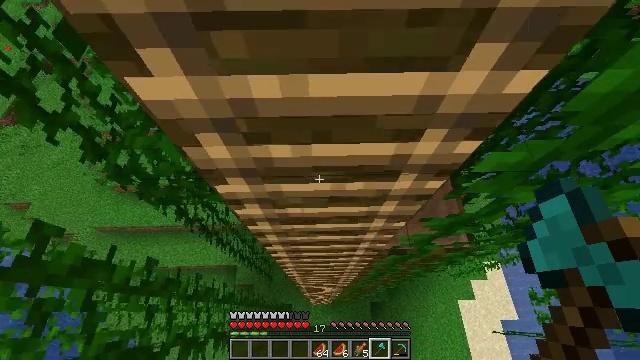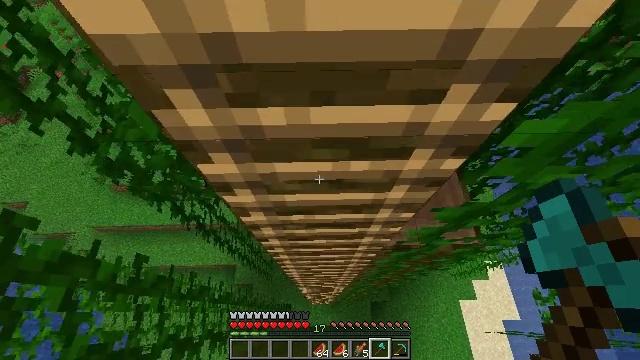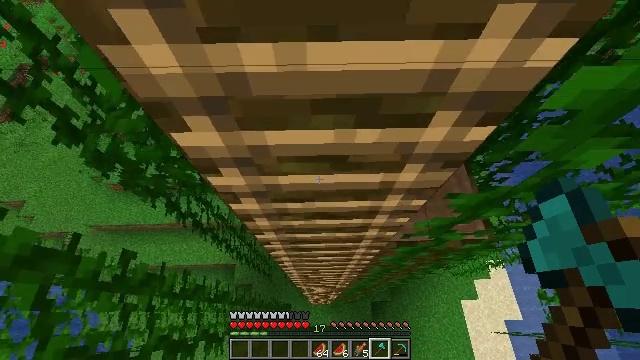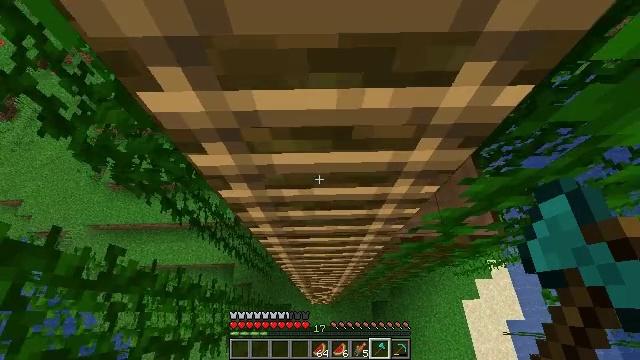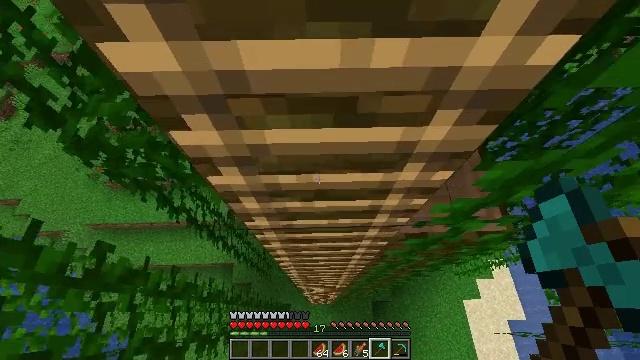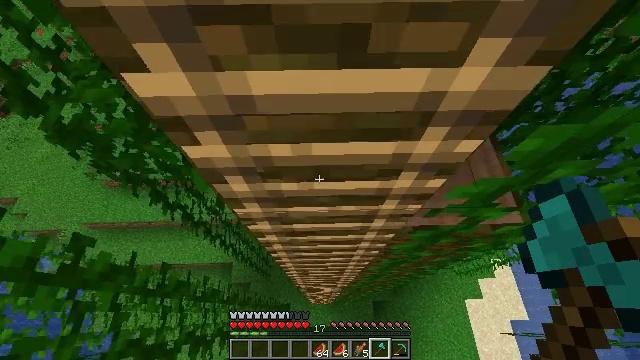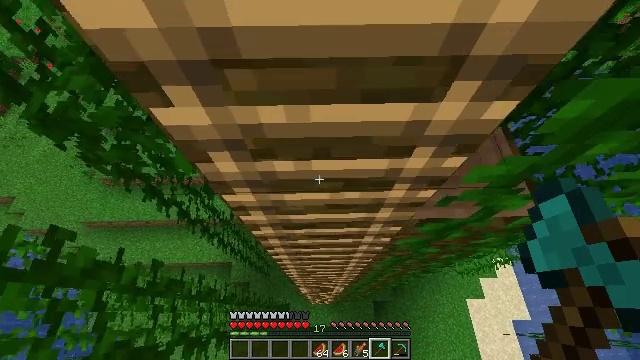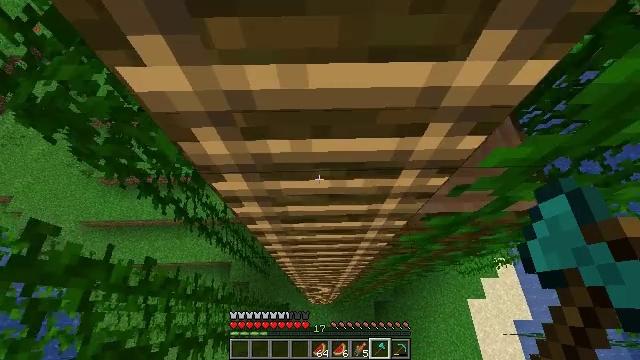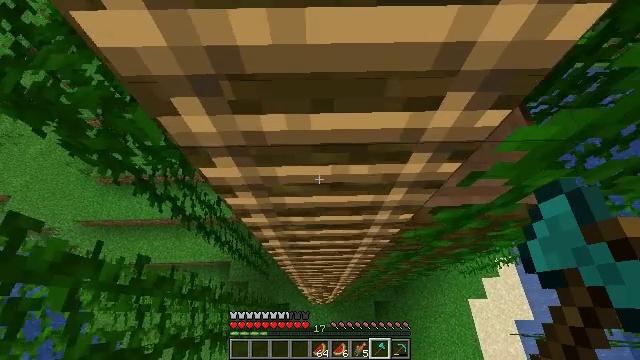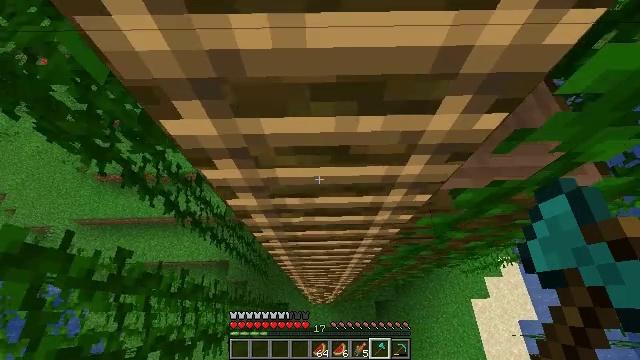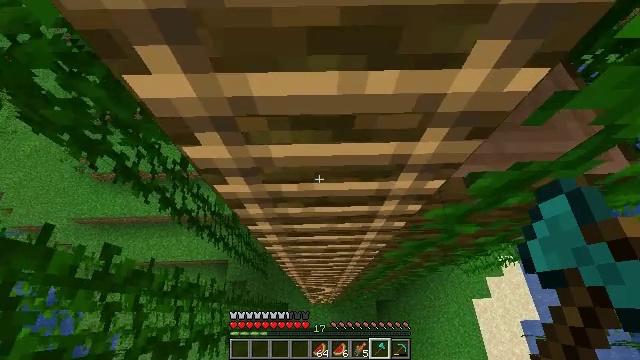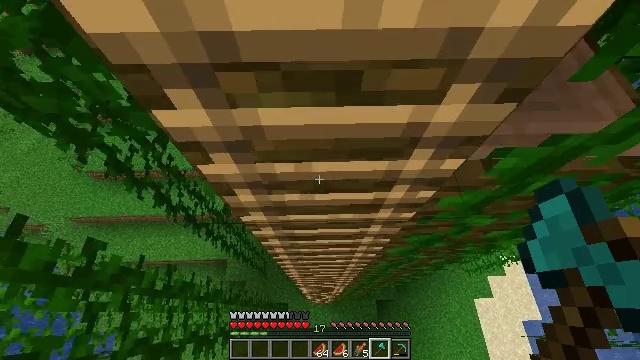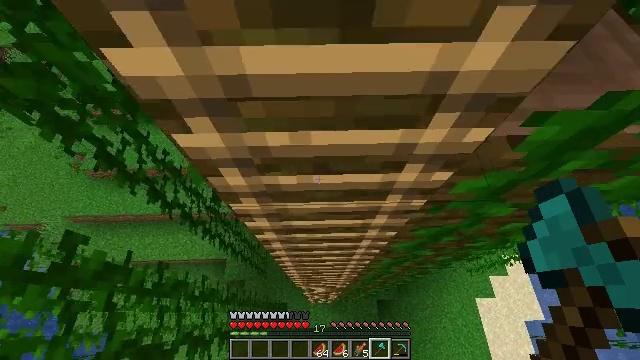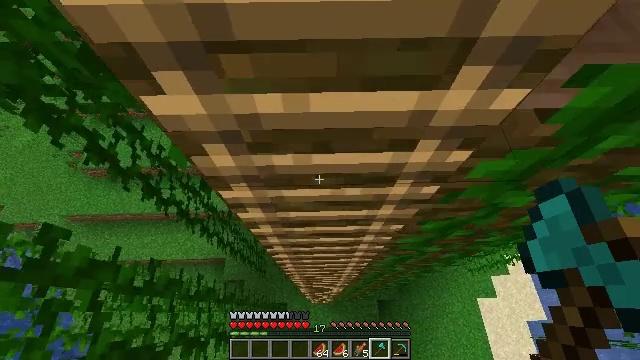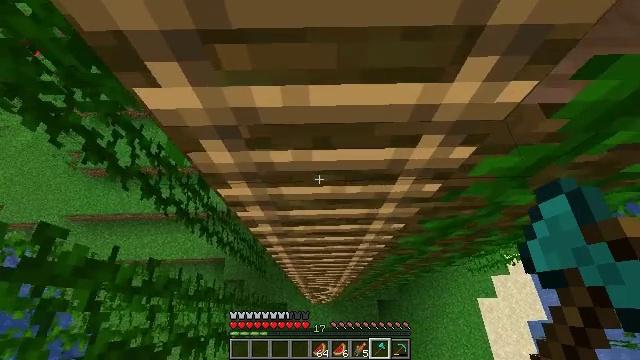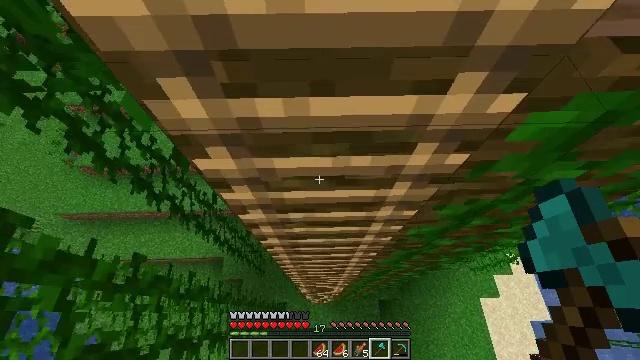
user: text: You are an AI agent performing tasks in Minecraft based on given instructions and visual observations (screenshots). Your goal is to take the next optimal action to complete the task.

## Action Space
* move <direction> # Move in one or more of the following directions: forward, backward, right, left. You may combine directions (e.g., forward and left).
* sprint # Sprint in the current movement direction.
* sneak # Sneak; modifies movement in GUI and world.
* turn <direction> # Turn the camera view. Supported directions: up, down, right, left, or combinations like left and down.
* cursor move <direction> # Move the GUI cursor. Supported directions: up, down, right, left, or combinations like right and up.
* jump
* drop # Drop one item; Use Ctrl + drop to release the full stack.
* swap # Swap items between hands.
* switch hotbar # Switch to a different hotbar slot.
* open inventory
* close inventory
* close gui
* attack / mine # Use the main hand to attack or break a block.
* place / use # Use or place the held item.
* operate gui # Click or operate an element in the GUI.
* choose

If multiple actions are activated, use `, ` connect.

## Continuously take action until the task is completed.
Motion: motion action
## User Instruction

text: Gather jungle leaves from the tree.
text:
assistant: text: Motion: no_op
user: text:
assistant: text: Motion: no_op
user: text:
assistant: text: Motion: no_op
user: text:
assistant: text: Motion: no_op
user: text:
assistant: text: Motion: no_op
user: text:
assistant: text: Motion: no_op
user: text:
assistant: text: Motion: no_op
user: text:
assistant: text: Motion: no_op
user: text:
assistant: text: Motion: no_op
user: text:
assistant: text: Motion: no_op
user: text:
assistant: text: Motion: no_op
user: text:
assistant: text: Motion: no_op
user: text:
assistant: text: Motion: no_op
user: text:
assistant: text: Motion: no_op
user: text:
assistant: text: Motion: no_op
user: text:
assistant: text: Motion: no_op
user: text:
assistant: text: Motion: no_op
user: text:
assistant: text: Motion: no_op
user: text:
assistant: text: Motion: no_op
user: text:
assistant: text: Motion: no_op
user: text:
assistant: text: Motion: no_op
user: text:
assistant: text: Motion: no_op
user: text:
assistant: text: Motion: no_op
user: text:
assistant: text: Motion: no_op
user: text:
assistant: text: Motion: no_op
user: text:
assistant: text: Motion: no_op
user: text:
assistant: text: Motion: no_op
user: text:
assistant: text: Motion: no_op
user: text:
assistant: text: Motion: no_op
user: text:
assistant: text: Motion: no_op